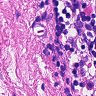
Metastatic tissue present: no